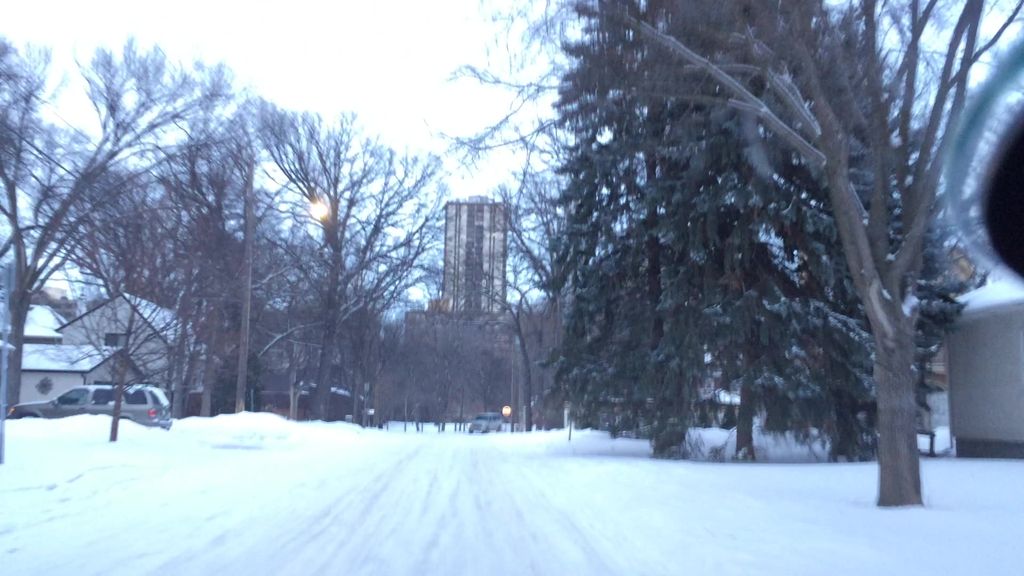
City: winnipeg